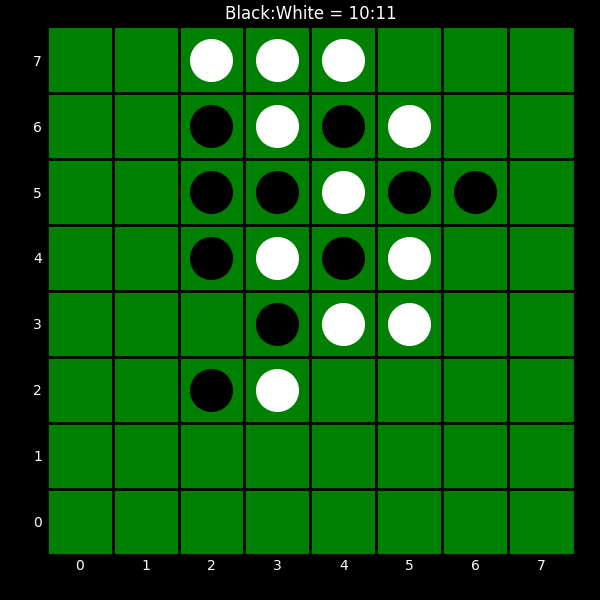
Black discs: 10
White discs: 11